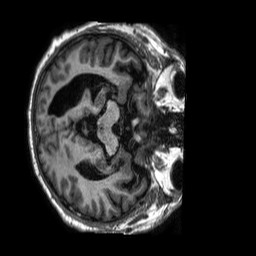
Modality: T1w
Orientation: axial
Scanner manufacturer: philips
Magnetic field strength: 1.5 T
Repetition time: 0.008317 s
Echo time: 0.003814 s